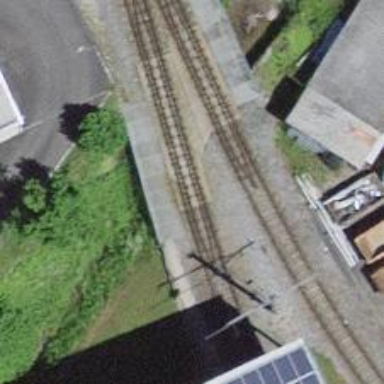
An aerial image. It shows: Narrow-gauge railway bridge with electrified contact lines. It has 1 track and serves as spur line.